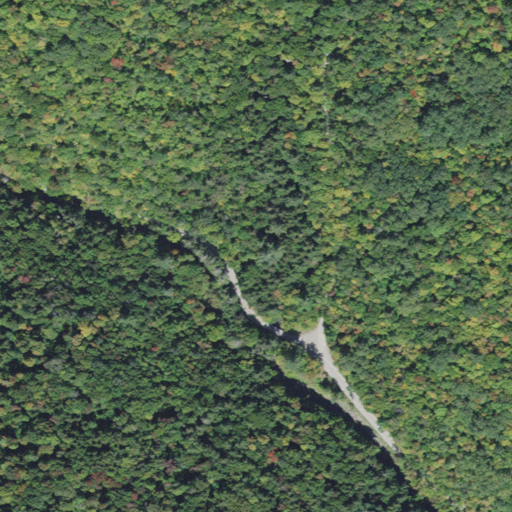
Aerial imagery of valley in Vermont named Bridgewater Hollow containing deciduous forest, open development, mixed forest, low intensity development, shrub, and medium intensity development